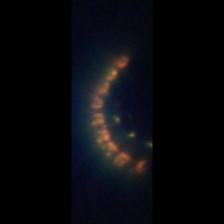
Taxon: Chaetoceros
Group: Diatoms